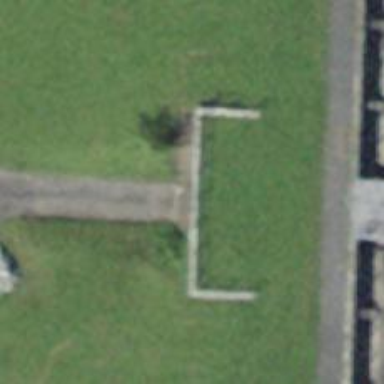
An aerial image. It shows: Gate.